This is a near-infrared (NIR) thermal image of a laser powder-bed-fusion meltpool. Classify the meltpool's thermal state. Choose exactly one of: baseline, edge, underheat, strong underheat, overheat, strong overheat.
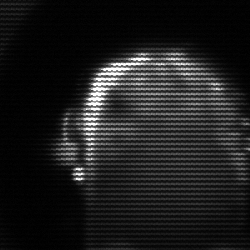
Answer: baseline